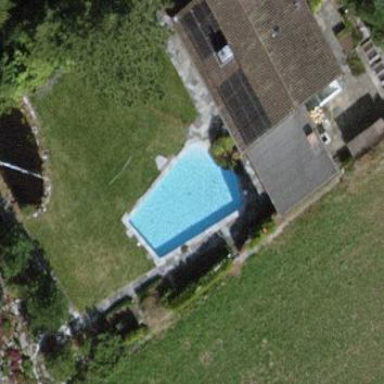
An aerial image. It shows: Swimming pool located in leisure land.